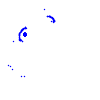
Particle: pion